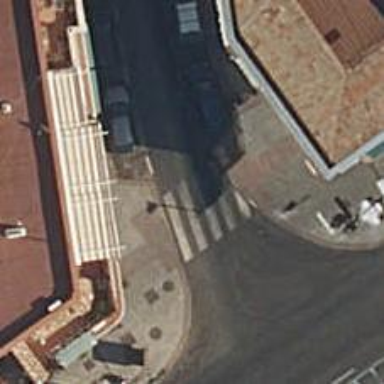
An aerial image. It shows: Marked crossing on the road.